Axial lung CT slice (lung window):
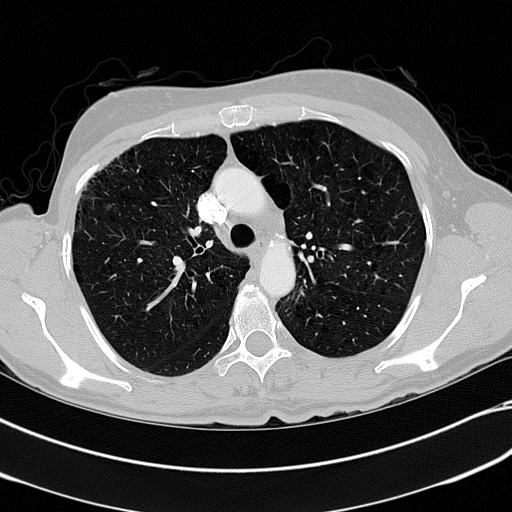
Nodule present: no